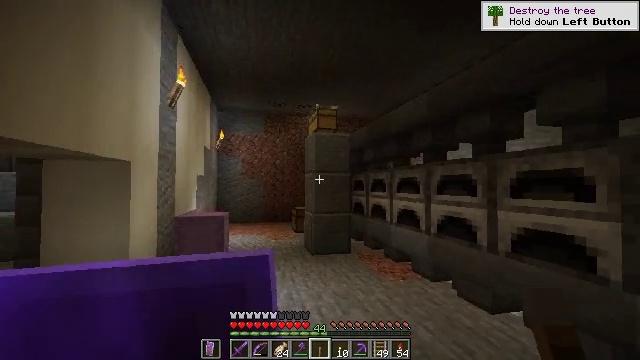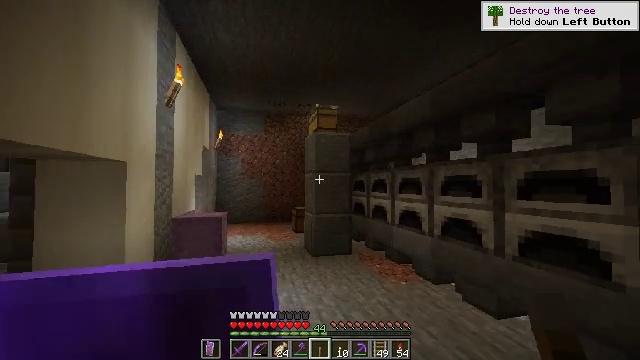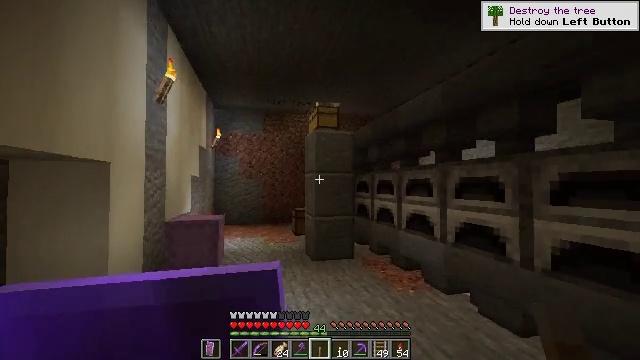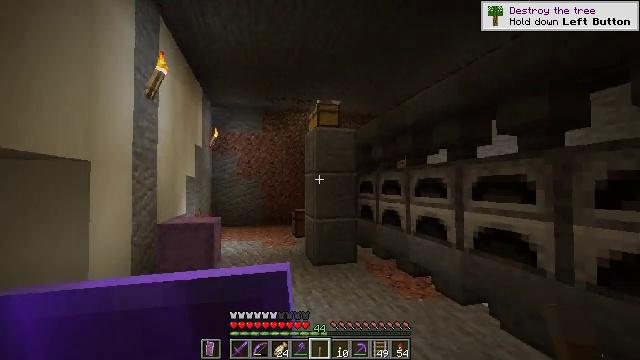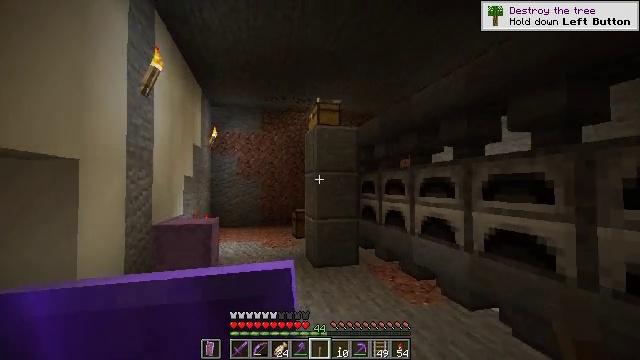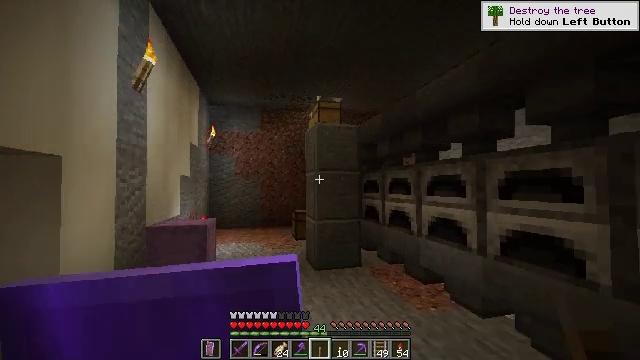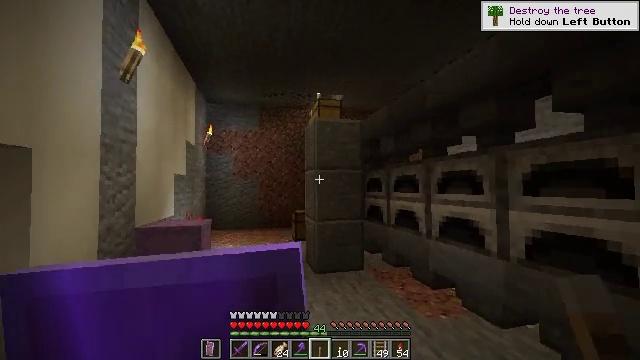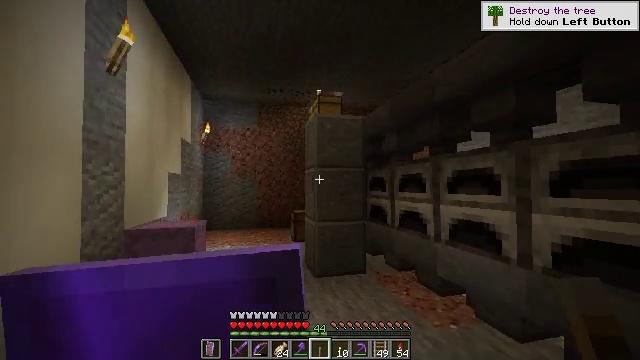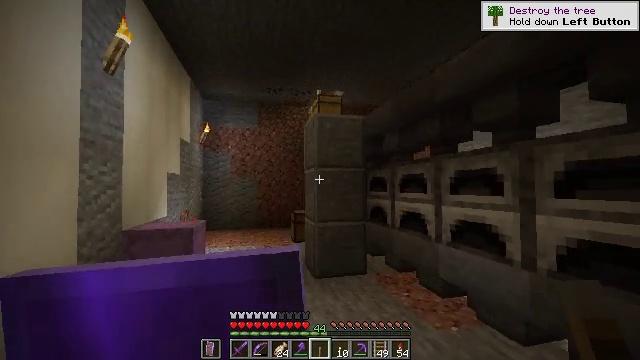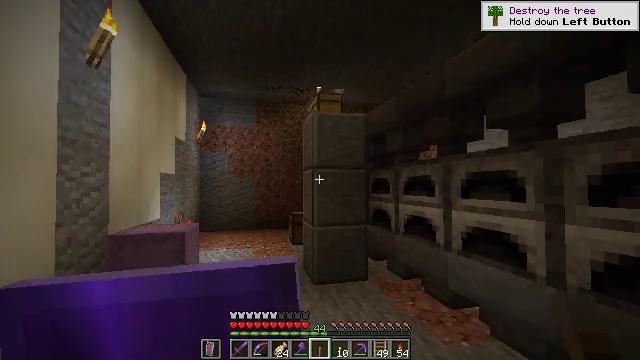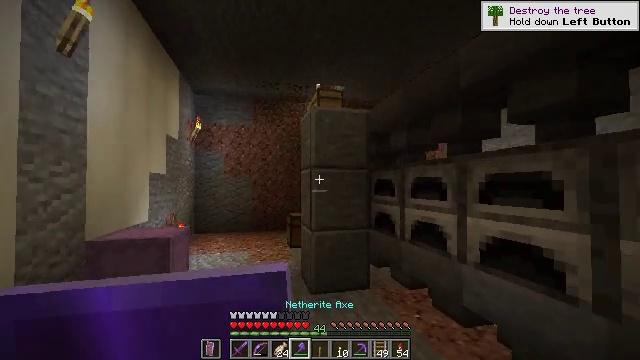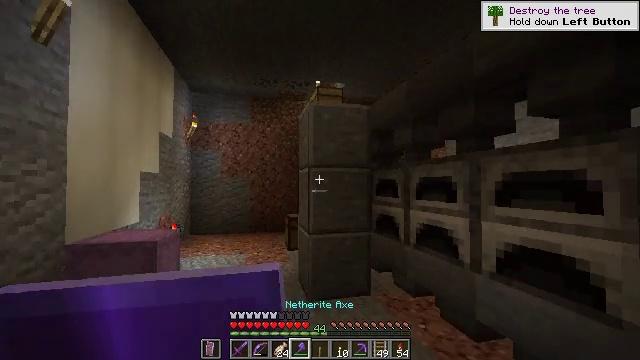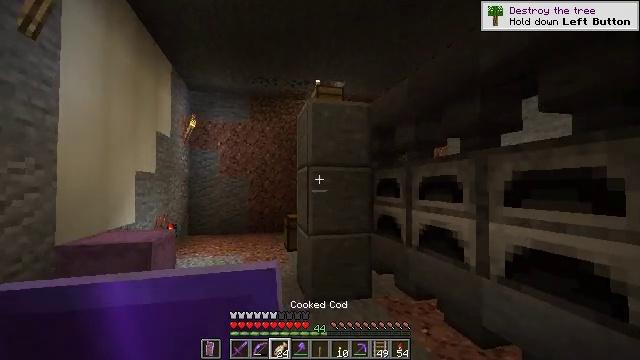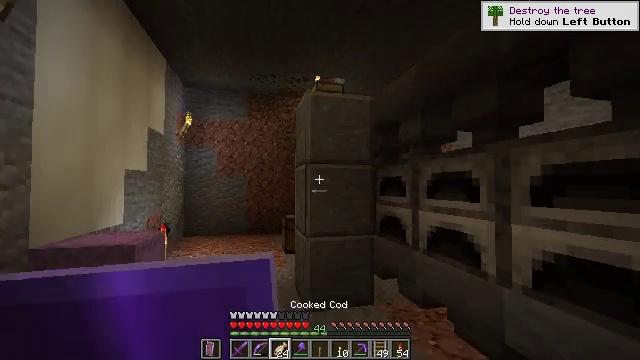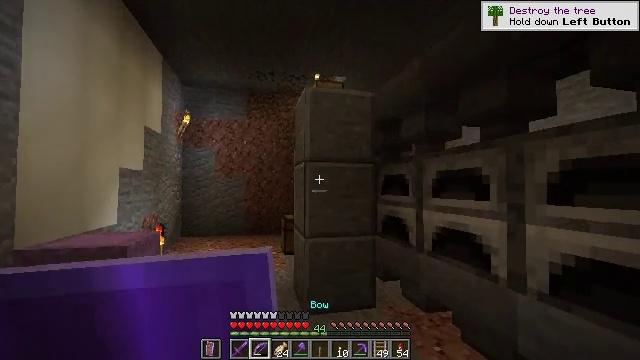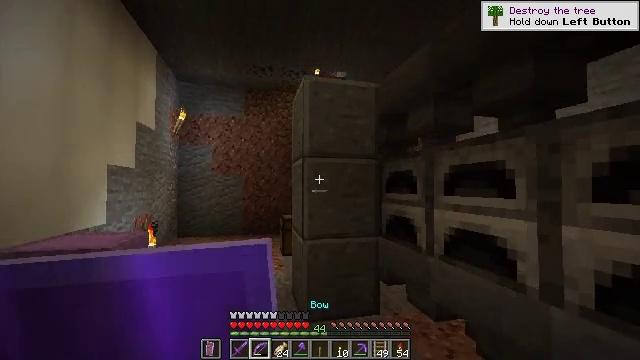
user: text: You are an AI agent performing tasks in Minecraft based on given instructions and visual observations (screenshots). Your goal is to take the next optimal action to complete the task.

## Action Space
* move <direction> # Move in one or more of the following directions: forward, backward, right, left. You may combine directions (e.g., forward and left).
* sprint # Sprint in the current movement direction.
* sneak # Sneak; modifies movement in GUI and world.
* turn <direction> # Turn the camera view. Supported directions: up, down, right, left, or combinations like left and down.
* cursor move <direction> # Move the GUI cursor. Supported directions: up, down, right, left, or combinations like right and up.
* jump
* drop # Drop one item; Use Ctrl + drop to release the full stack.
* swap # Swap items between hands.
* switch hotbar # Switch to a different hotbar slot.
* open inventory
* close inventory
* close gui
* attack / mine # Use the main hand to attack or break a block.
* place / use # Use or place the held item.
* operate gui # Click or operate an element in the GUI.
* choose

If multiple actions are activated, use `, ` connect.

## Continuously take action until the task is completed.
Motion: motion action
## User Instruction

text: Mine polished andesite from a structure.
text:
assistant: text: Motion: move forward
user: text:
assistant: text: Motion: move forward
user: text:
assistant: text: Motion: move forward
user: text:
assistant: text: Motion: move forward
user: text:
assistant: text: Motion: move forward
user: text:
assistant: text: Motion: move forward
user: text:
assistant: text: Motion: move forward
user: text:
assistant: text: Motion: move forward
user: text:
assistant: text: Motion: move forward
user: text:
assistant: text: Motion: move forward
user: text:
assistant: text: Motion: move forward
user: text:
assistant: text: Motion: move forward
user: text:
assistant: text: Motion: move forward
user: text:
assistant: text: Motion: move forward
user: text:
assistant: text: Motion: move forward
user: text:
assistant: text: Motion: move forward
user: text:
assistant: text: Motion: move forward
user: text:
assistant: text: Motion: move forward
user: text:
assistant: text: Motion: move forward
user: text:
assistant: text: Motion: move forward
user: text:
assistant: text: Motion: move forward
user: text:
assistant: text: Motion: move forward
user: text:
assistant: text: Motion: move forward
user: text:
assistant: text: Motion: move forward
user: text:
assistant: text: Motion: move forward
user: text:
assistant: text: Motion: move forward
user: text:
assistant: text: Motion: no_op
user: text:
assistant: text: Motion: no_op
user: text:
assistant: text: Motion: no_op
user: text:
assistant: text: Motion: no_op